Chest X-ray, AP view. Patient: 73 years old, sex M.
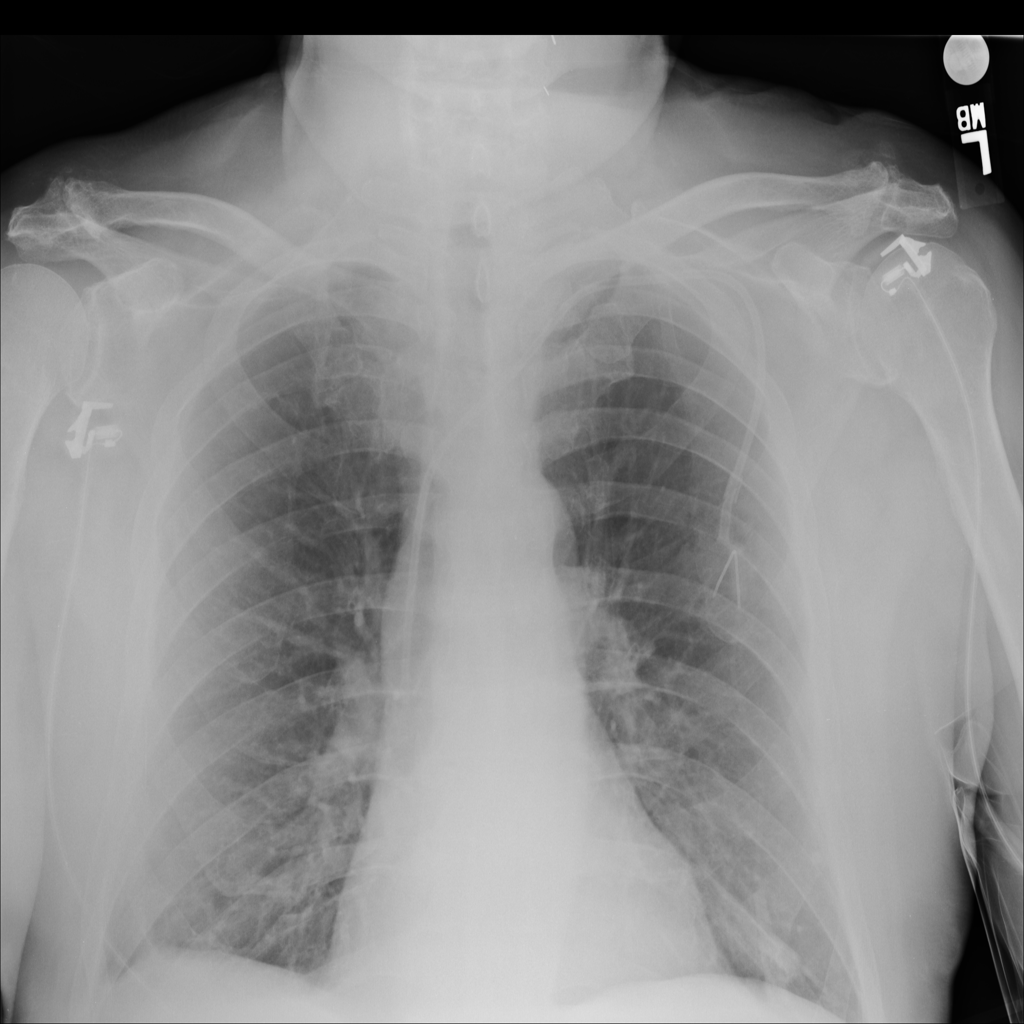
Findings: No Finding